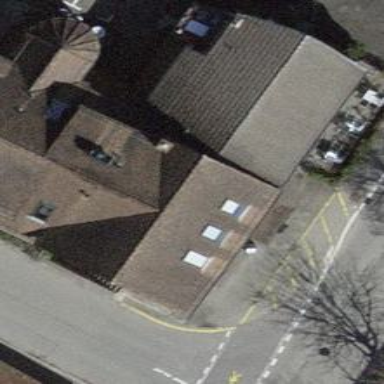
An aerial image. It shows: Restaurant.